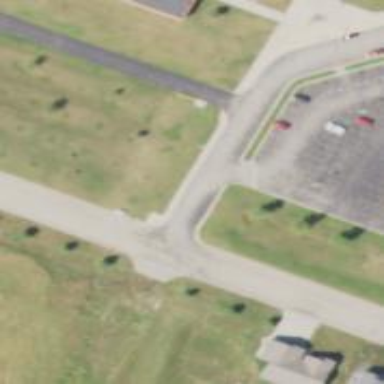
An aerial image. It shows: Asphalt driveway designated for school.